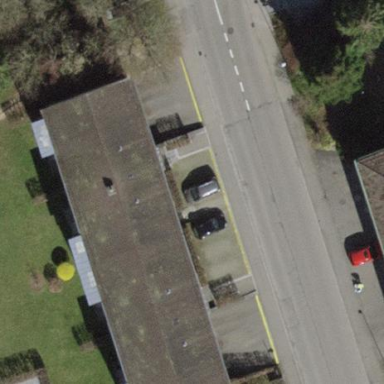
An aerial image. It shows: Building with pitched roof.